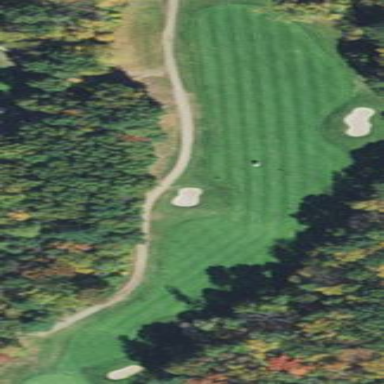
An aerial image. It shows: Grassy area designated as golf fairway.